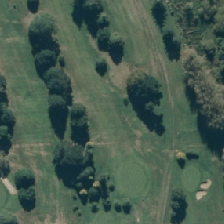
Land cover: urban_parkland